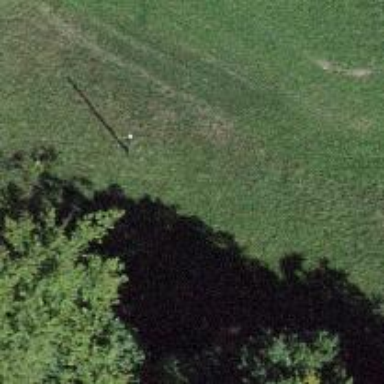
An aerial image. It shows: Power pole.